Aerial crown-view tile of a tropical tree (Barro Colorado Island, Panama), acquired 20240813:
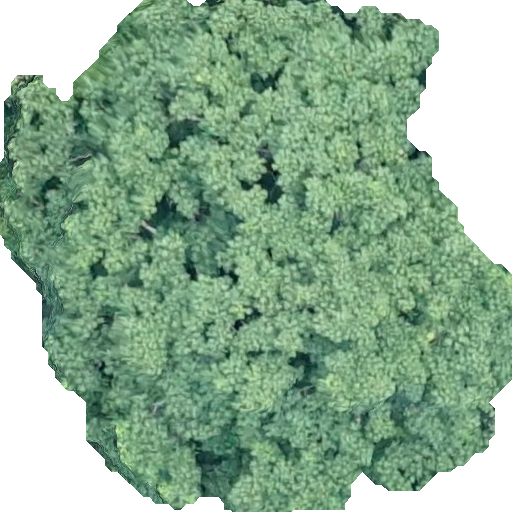
Species: Pseudobombax septenatum
GBIF accepted scientific name: Pseudobombax septenatum
Crown area: 308.845 m²